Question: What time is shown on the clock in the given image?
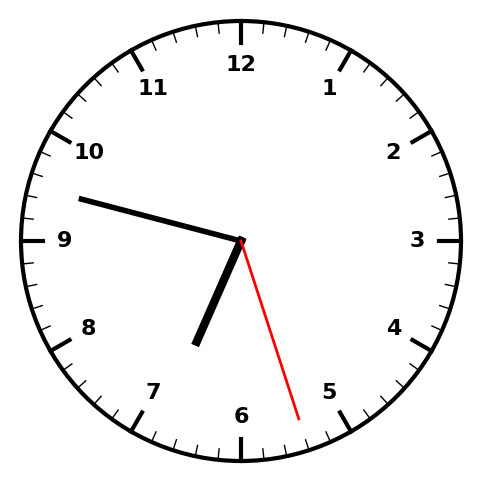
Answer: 06:47:27